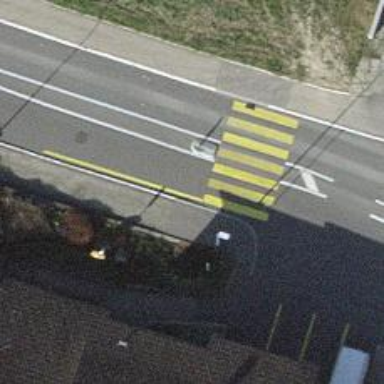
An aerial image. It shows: Marked crossing with zebra stripes on the road.